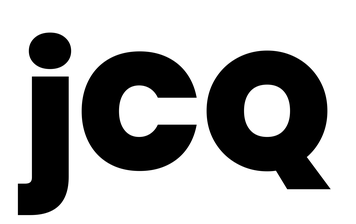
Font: Poppins-Black